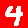
Digit: 4